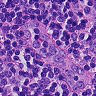
Metastatic tissue present: no